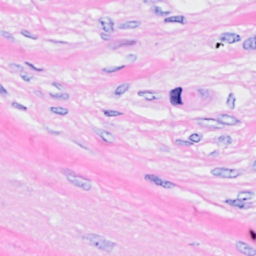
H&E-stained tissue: Breast